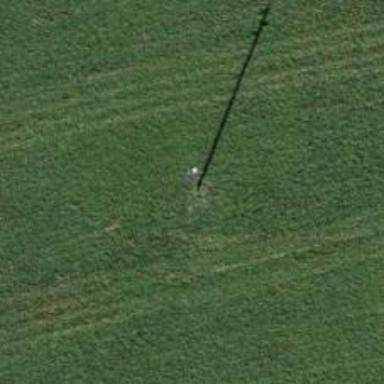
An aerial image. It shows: Power pole.